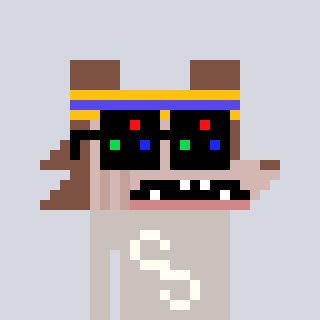
a pixel art character with square black sunglasses, a werewolf-shaped head and a foggrey-colored body on a cool background